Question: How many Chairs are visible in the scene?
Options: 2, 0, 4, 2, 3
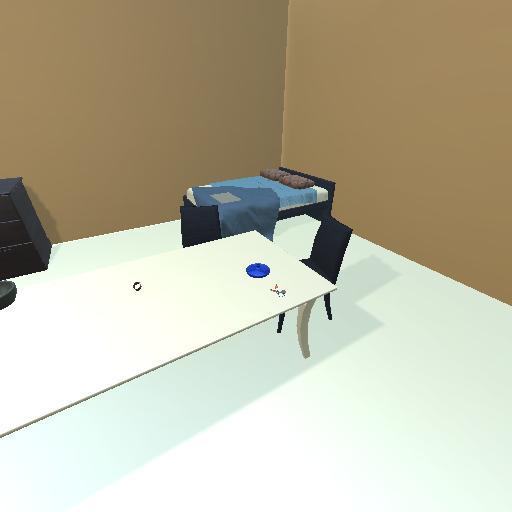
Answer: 2